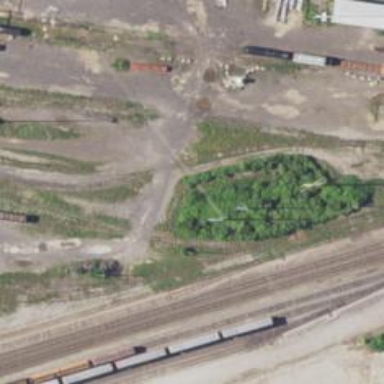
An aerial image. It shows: Railway siding with rails.